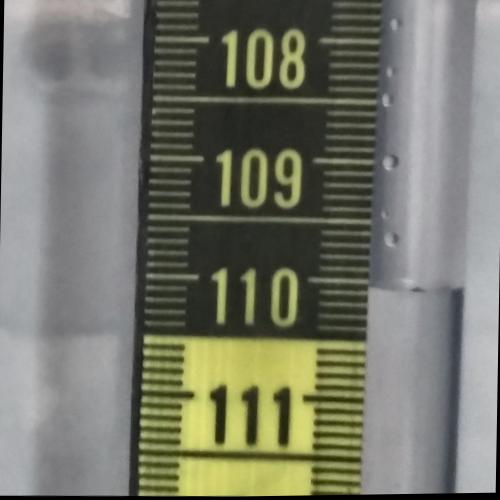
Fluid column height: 110.1 cm